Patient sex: F
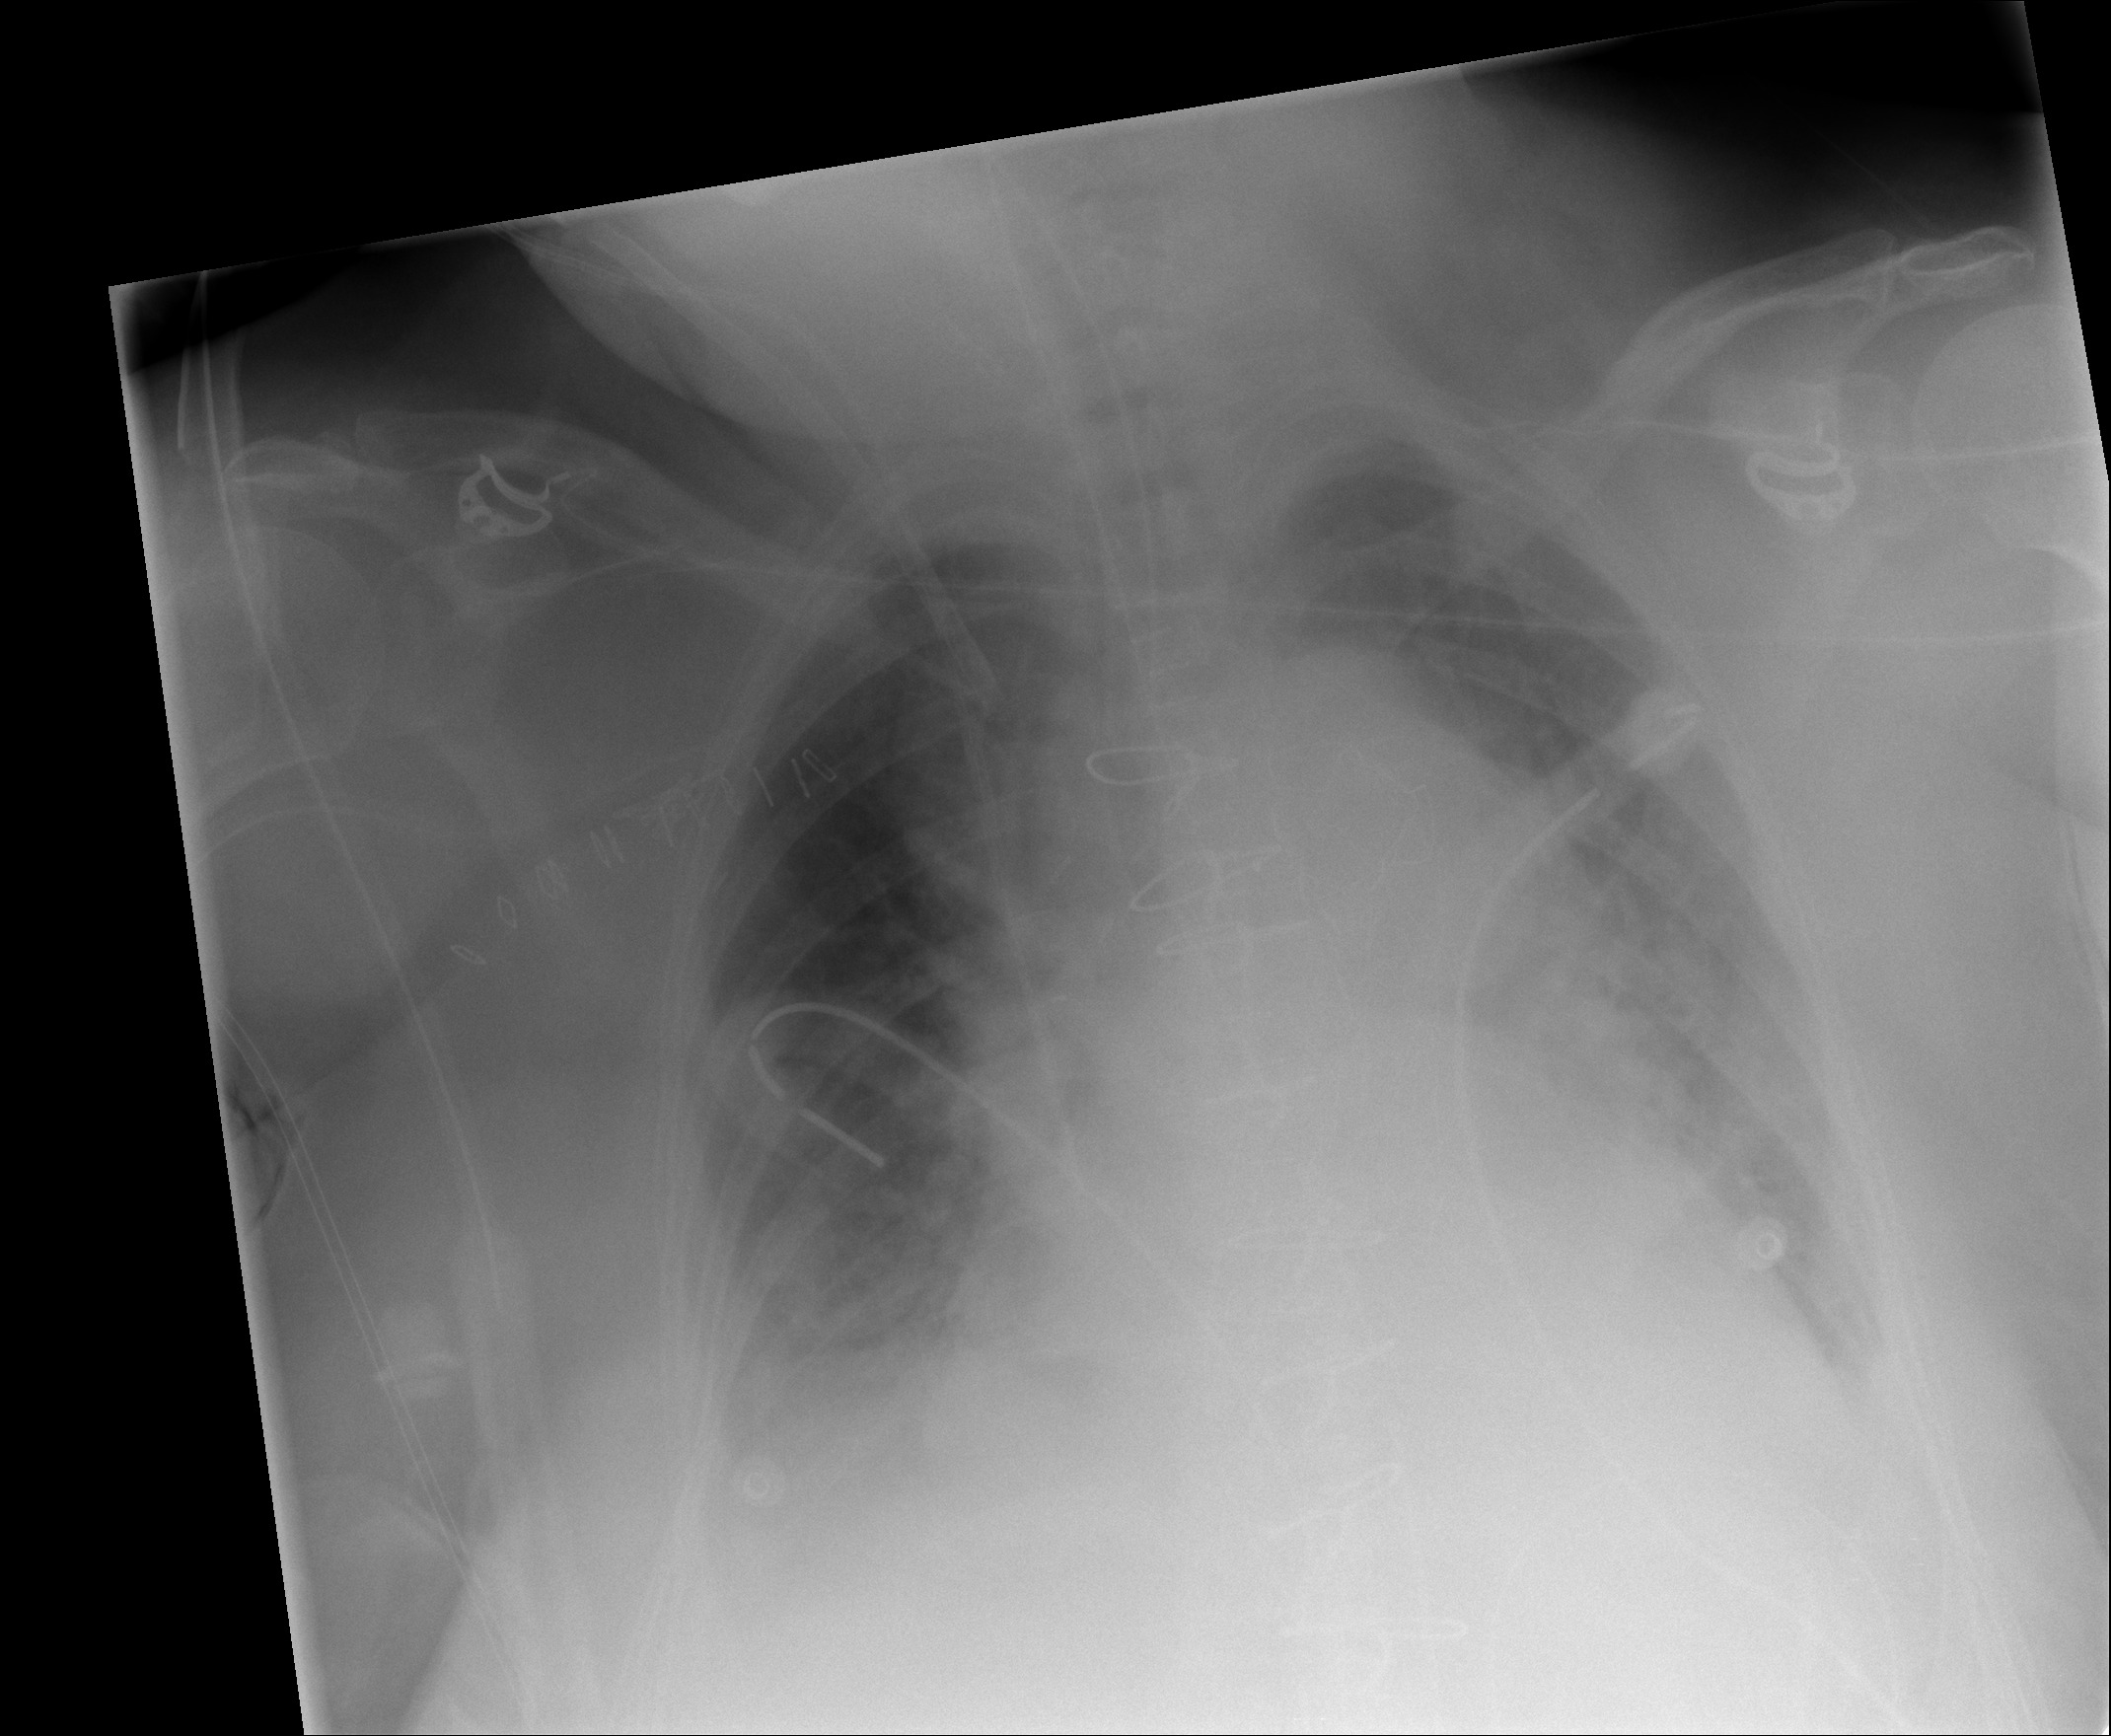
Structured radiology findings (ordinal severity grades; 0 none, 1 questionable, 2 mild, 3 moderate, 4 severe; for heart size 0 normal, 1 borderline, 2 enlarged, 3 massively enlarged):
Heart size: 2
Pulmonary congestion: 0
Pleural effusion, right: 2
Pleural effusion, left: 2
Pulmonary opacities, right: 0
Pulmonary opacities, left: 0
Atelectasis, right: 0
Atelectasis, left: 0